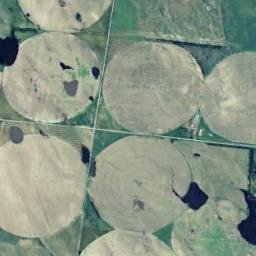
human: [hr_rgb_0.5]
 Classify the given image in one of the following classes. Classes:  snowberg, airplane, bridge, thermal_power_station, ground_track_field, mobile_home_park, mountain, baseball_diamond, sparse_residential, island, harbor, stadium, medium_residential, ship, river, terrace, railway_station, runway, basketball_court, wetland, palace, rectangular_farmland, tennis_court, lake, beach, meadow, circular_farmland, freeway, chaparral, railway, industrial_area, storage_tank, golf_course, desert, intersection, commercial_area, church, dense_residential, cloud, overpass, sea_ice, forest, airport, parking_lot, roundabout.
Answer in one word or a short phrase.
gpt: circular_farmland